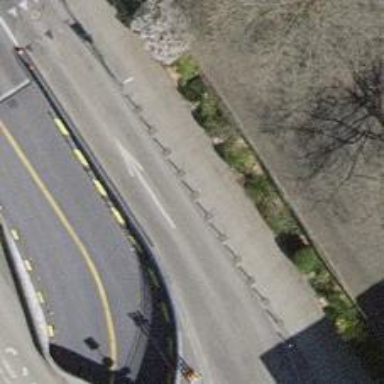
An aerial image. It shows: Bollard barrier.